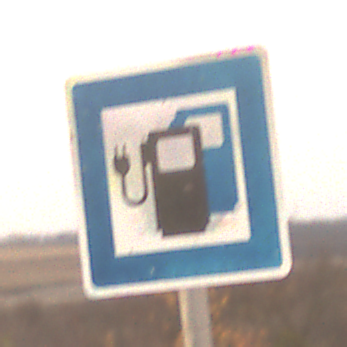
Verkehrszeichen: LadestationFuerElektrofahrzeuge
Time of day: SunriseSunset
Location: Outdoor (Nature)
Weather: PartlyCloudy
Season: NotSpecified
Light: Natural